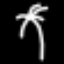
Label: palm tree